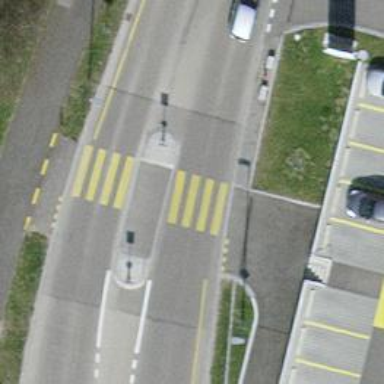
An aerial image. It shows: Marked asphalt footway with crossing for both pedestrians and cyclists.